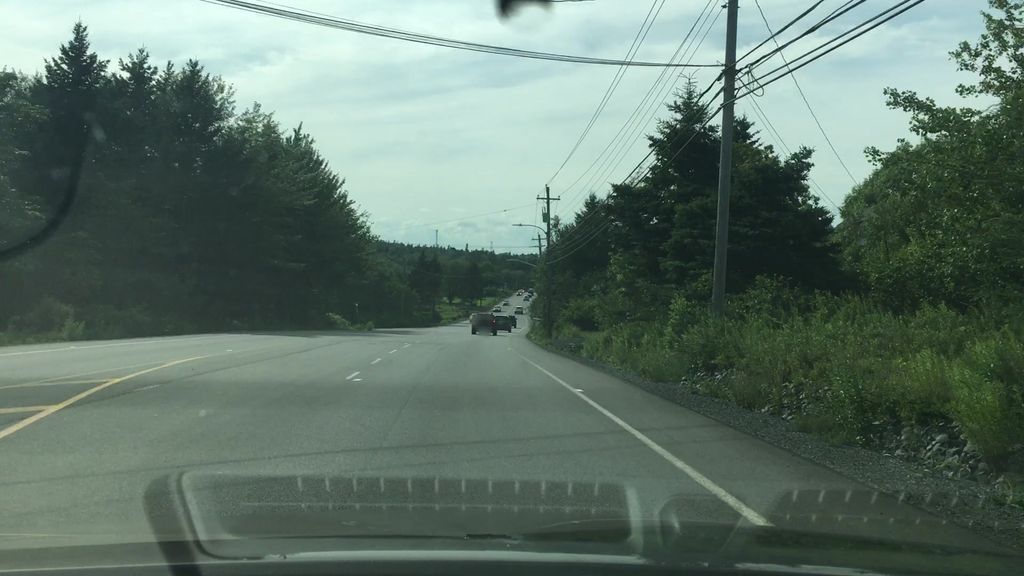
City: halifax